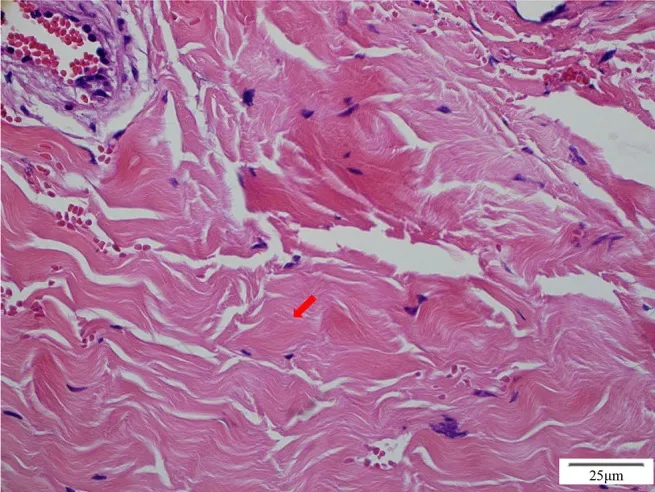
Pathological examination of the pericardium shows hyaline degeneration (red arrow).
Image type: pathology (h&e)